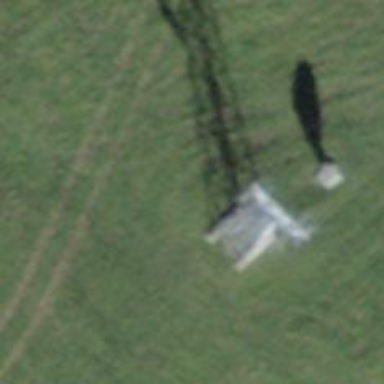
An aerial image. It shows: Pylon used for aerialway.